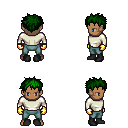
a pixel art fantasy rpg character, male body template, human, dark skin, white long-sleeve shirt, teal pants, green bedhead hairstyle, gold gloves, black shoes, four views (front, back, left, right), 2x2 character sprite sheet, small pixel art, hard edges, no anti-aliasing